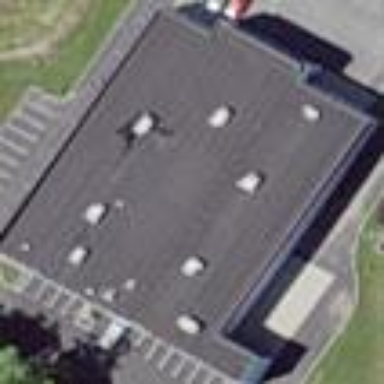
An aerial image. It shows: Retail building.